Field crop: maize
Growth stage: 2
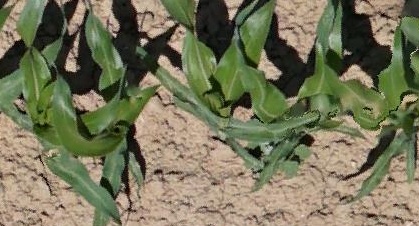
Species: maize